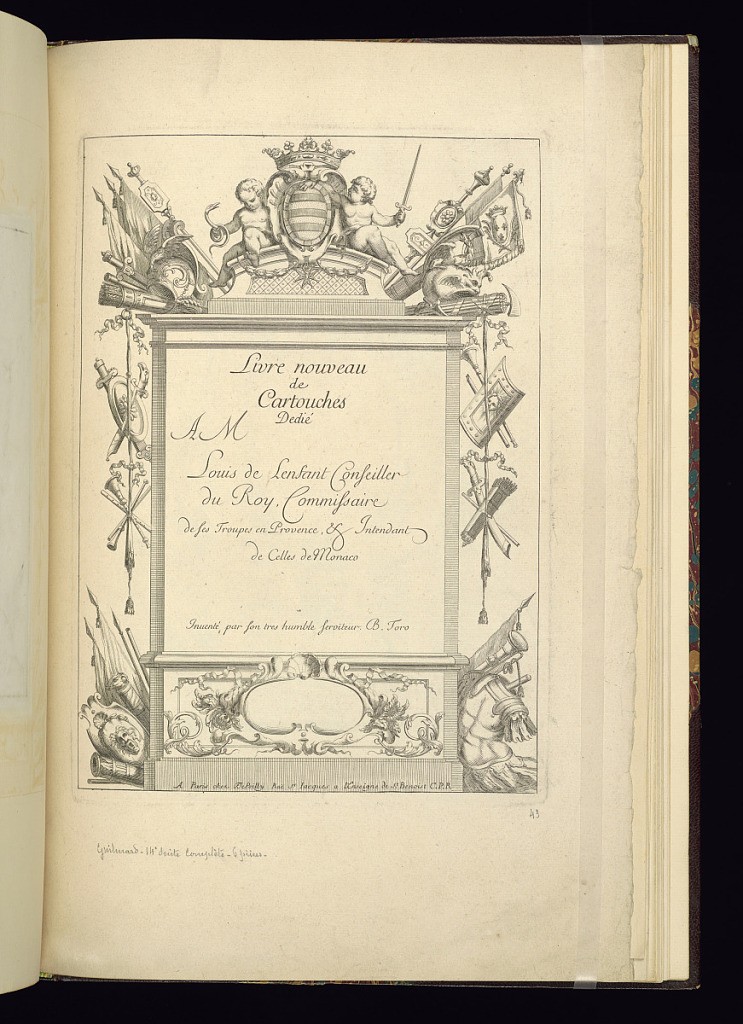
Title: Title Page
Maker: Jean-Bernard Turreau, French, 1672 - 1731
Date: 1716-19
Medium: Etching on laid paper
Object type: Print
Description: Title page and dedication lettered in the center framed by military trophies, cartouche, coat of arms, putti, banners, flags, helmets, quivers of arrows, shields, swords, daggers, suit of armor, cannon, ribbons, flowers, shell, c-scrolls, foliate scrolls, and scrolling leaves (rinceaux).